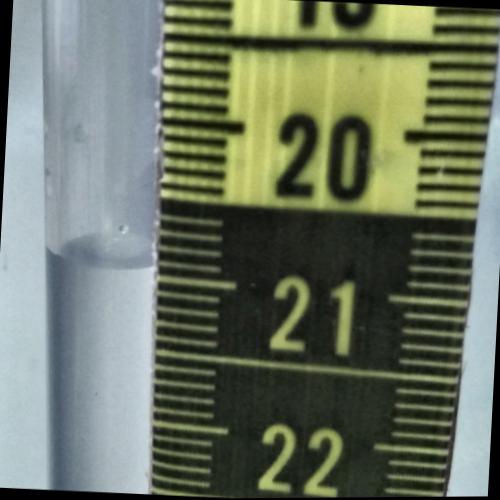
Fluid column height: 20.9 cm